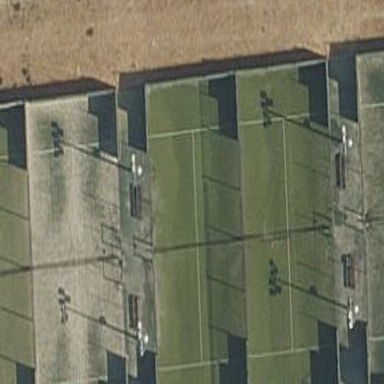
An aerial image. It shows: Paddle tennis court on leisure land.